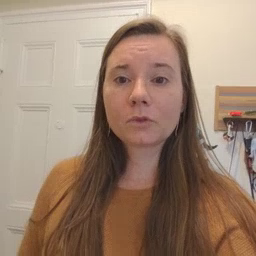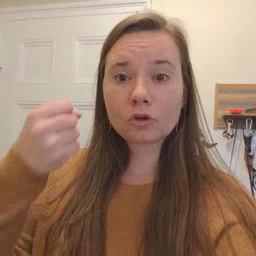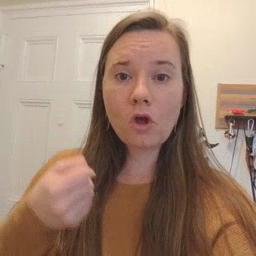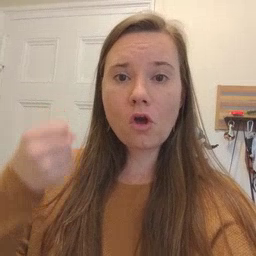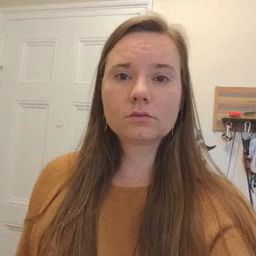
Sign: car